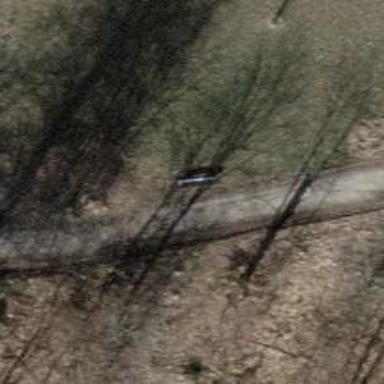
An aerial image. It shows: Brown bench in the vicinity.